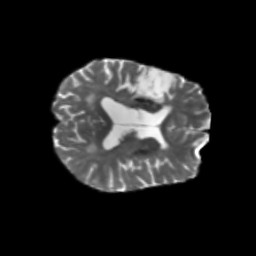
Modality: T2w
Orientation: axial
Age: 76
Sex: female
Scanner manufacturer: siemens
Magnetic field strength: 3 T
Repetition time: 5.25 s
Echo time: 0.08 s